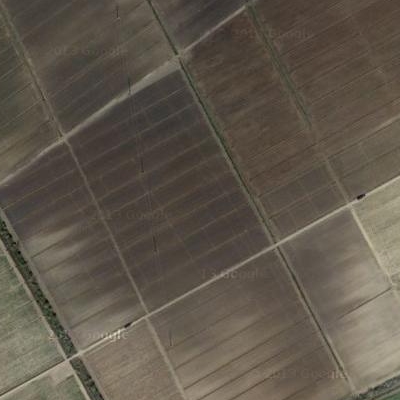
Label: Field